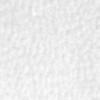
Label: no_change